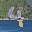
Label: 4